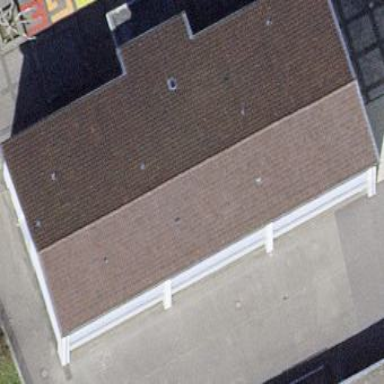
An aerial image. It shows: School building.